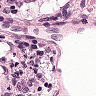
Metastatic tissue present: no